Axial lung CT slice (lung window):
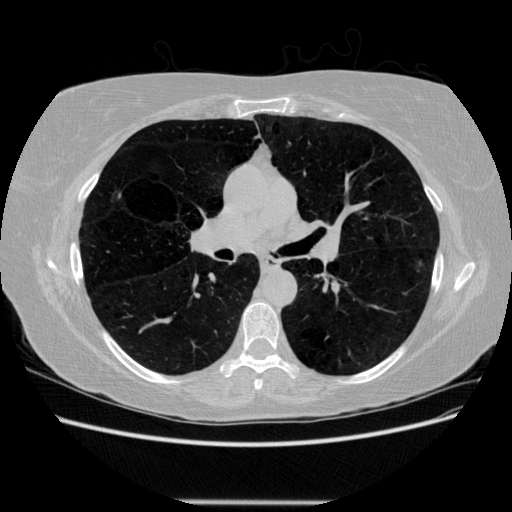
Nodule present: no